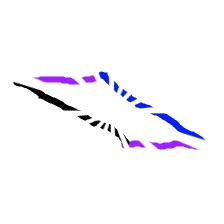
Shape: parallelogram